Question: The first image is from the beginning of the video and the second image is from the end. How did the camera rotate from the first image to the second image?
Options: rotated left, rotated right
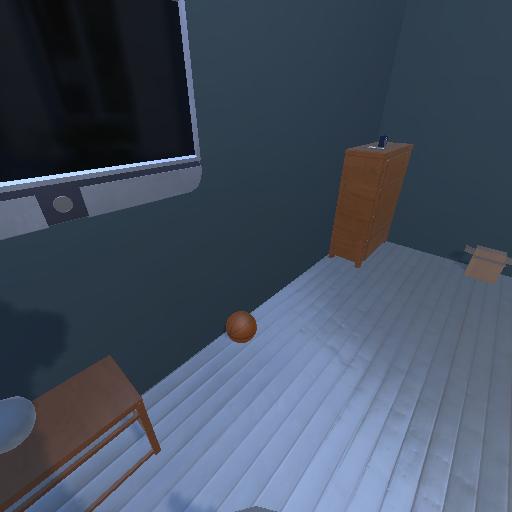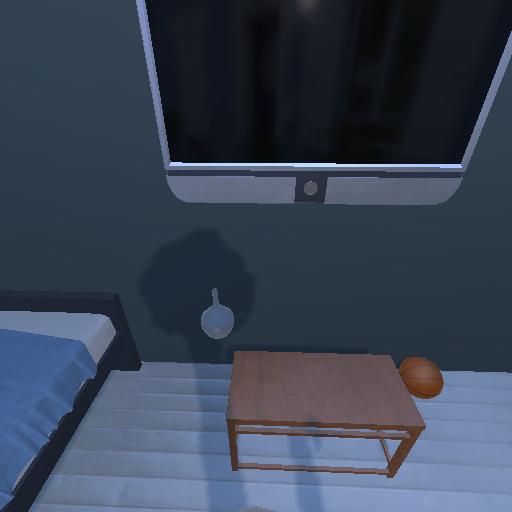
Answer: rotated left